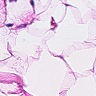
Metastatic tissue present: no